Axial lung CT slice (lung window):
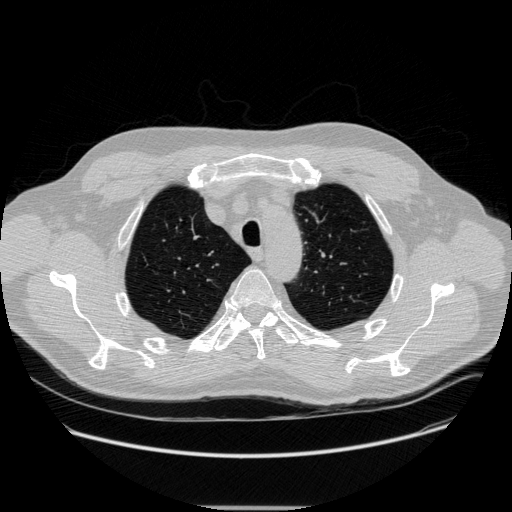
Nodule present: no